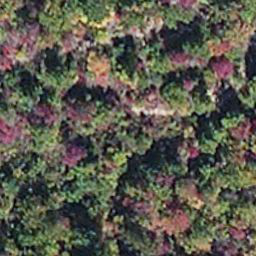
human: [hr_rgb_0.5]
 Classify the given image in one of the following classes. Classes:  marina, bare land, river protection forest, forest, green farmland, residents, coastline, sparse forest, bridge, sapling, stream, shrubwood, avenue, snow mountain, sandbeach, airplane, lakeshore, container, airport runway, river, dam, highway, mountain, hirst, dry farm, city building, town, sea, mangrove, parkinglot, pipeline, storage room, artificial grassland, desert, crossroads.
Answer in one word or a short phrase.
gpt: mangrove